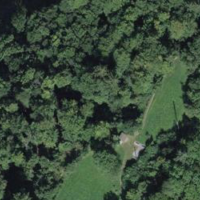
EUNIS habitat code: 43
Species observed at this site:
Primula veris